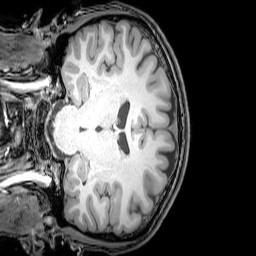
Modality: T1w
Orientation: coronal
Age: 26
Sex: male
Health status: healthy
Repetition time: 0.081 s
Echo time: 0.037 s